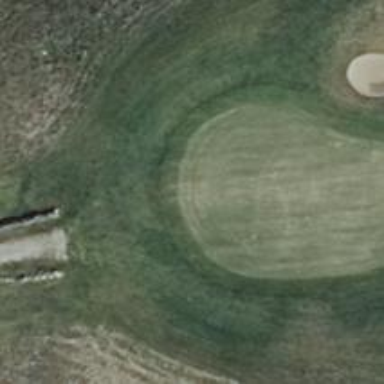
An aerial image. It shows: Golf green.